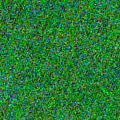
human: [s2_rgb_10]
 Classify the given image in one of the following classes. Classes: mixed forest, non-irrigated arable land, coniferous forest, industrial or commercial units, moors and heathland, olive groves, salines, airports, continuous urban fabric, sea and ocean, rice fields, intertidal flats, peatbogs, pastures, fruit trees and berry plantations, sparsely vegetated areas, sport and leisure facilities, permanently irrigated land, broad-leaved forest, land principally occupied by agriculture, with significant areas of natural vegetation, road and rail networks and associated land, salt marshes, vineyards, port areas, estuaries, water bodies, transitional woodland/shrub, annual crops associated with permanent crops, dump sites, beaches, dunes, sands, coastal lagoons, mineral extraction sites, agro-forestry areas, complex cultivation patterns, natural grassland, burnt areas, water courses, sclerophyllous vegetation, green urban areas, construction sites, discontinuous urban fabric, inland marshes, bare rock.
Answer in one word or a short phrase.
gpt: sea and ocean